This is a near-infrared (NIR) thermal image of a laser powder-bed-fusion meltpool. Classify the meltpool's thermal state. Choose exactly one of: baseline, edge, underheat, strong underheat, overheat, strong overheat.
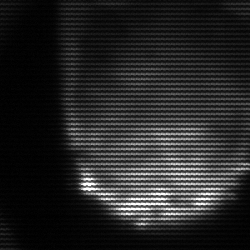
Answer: edge